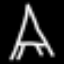
Label: The Eiffel Tower